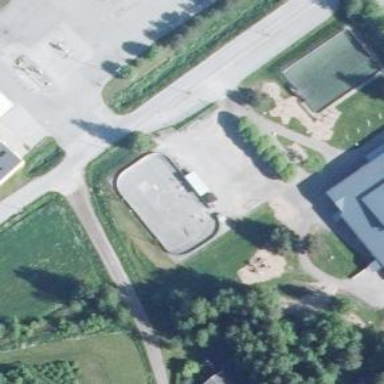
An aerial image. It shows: Ice rink used for ice hockey.